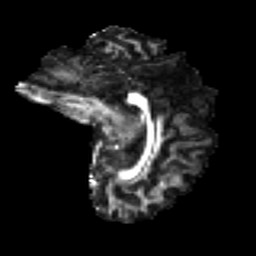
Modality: FA
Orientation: sagittal
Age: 36
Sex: female
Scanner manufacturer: ge
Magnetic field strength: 3 T
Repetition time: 7.8 s
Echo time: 0.0606 s